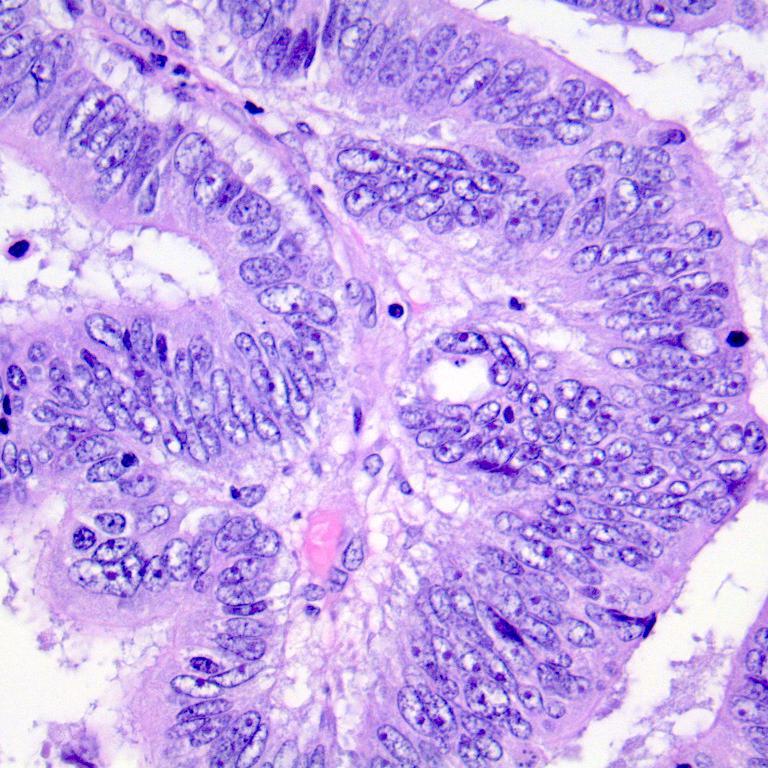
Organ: colon
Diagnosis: adenocarcinomas